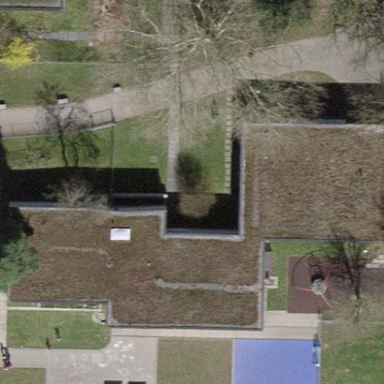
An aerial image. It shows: School building.